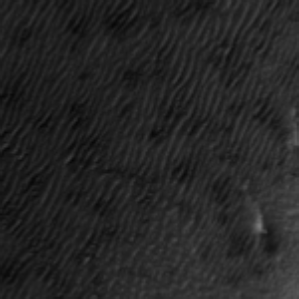
Label: frost